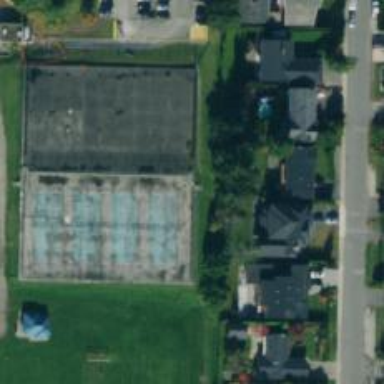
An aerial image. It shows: Tennis court with chain link barrier.